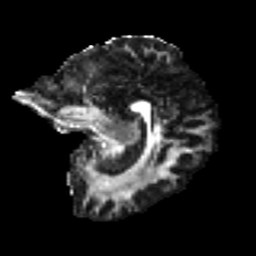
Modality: FA
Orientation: sagittal
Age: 33
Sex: female
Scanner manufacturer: ge
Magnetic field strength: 3 T
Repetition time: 7.8 s
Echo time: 0.0608 s